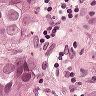
Metastatic tissue present: yes